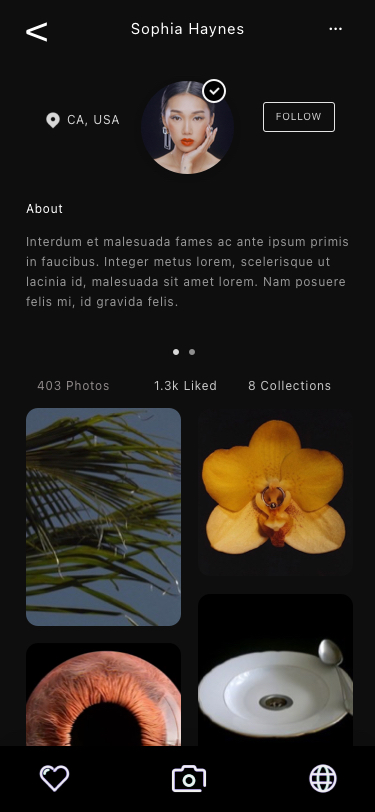
Text in this UI design:
403 Photos
1.3k Liked
8 Collections
About
Sophia Haynes
CA, USA
Interdum et malesuada fames ac ante ipsum primis in faucibus. Integer metus lorem, scelerisque ut lacinia id, malesuada sit amet lorem. Nam posuere felis mi, id gravida felis.
…
<